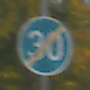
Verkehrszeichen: EndeMindestgeschwindigkeit
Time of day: Midday
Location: Outdoor (Nature)
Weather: Overcast
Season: Autumn
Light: Natural